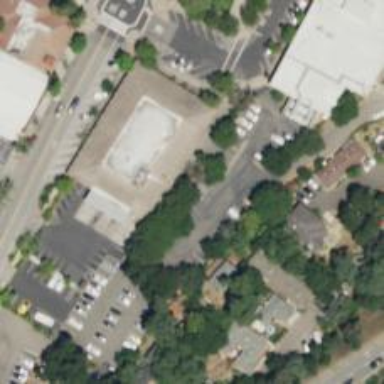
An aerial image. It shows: Asphalt parking space.